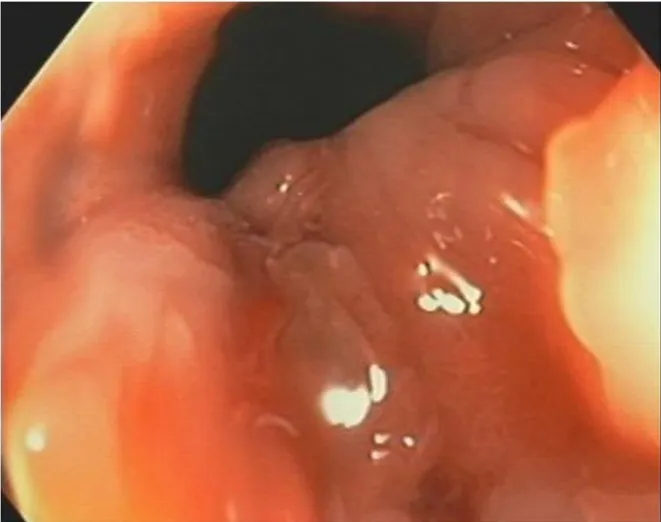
EUA + colonoscopy showed an 8 mm plaque just below dentate on left side of anal canal.
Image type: endoscopy (gi_endoscopy)